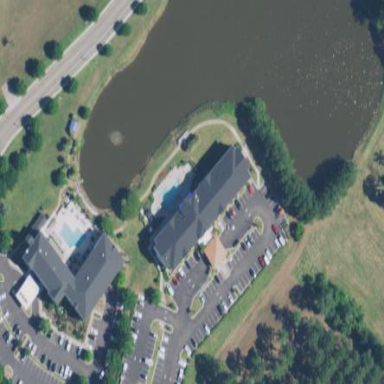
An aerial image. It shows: Hotel building.